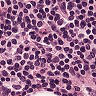
Metastatic tissue present: no